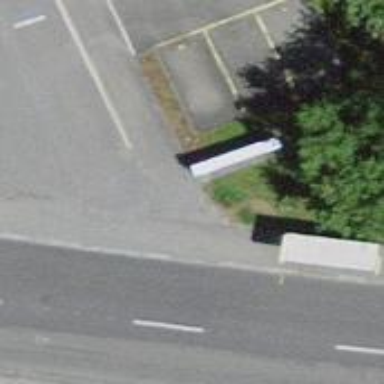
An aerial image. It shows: Bus stop with shelter. It is platform for public transport.